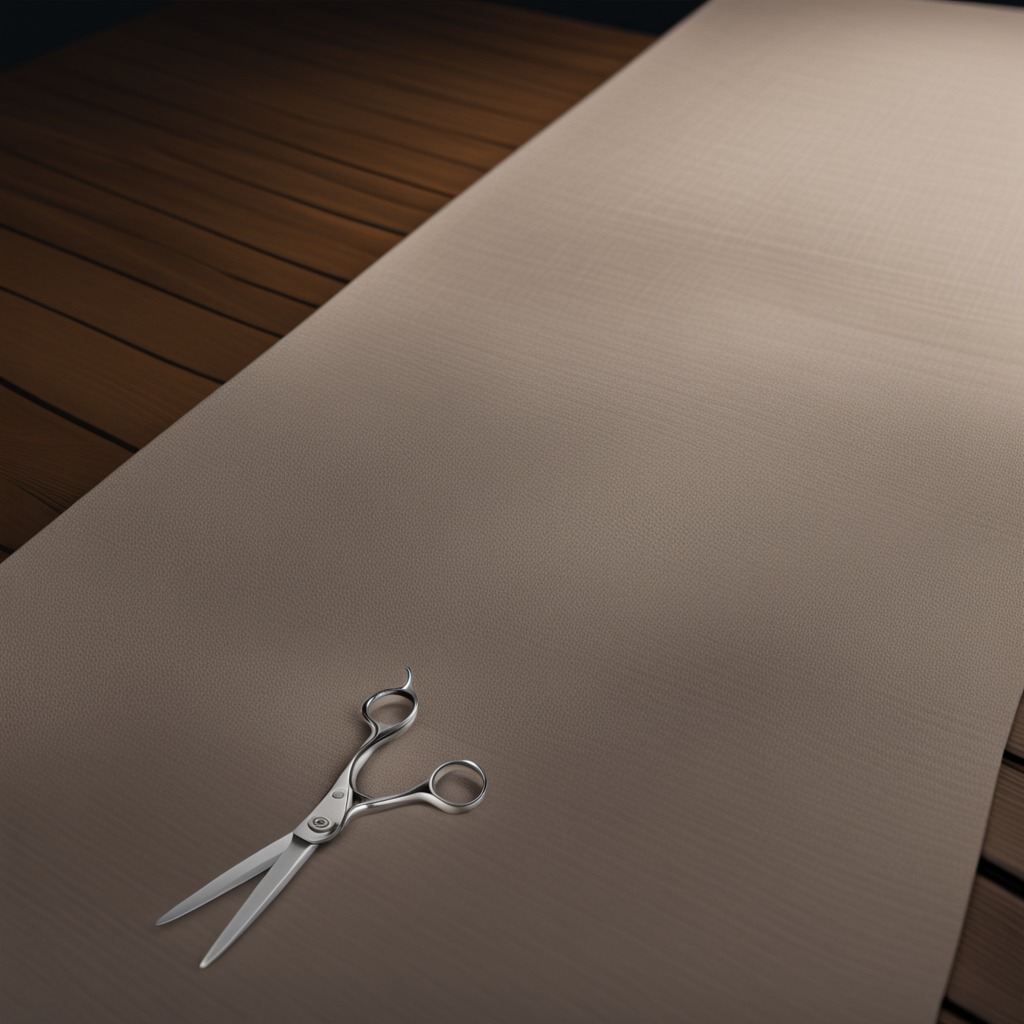
A scissor lying on the wooden table.